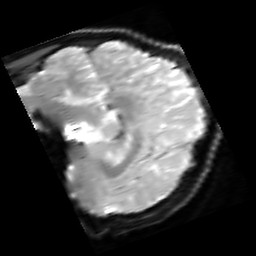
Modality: inplaneT2
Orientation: sagittal
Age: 19
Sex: female
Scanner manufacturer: siemens
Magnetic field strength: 3 T
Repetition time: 5 s
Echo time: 0.034 s